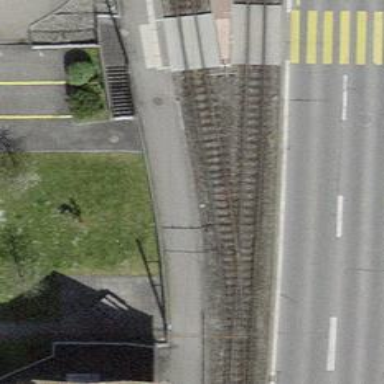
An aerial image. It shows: Narrow-gauge railway with single track. The railway is electrified with contact line.